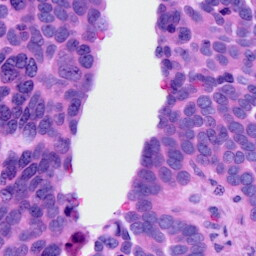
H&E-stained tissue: Ovarian